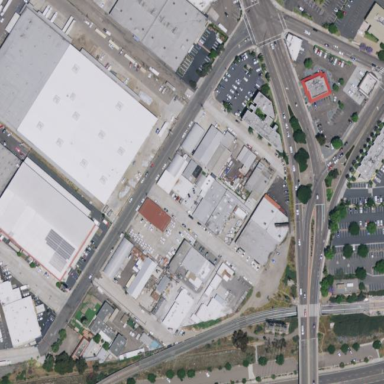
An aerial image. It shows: Industrial building.